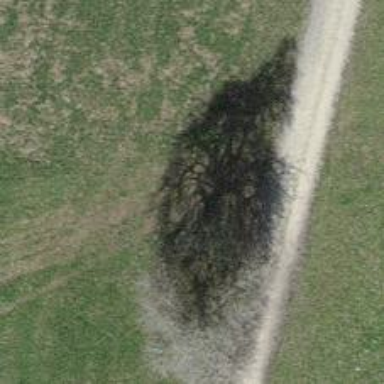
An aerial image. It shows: Single tag "natural: tree."